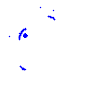
Particle: pion